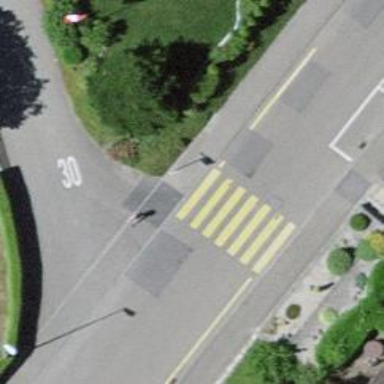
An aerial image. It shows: Kerb serving as barrier.